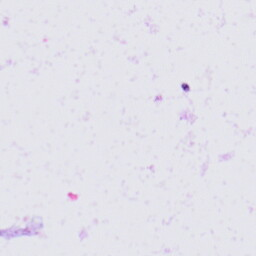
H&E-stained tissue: Skin